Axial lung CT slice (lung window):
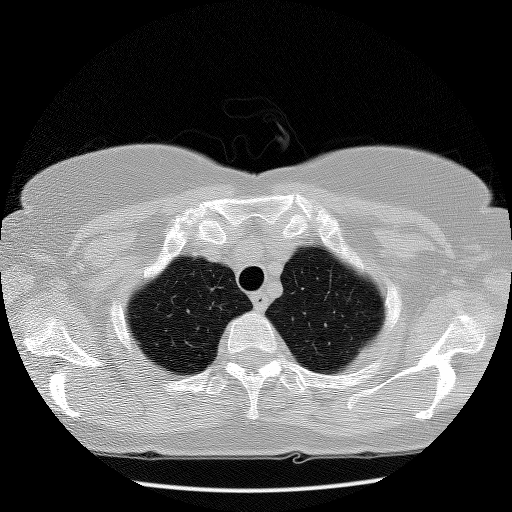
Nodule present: no